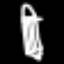
Label: pencil